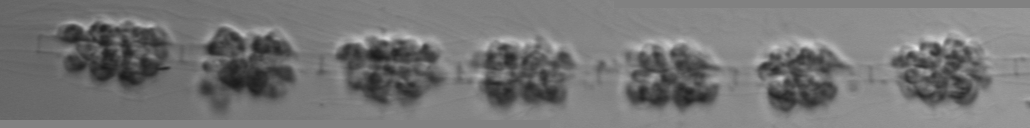
Label: Leptocylindrus_mediterraneus